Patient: sex M, age 60
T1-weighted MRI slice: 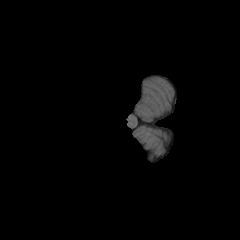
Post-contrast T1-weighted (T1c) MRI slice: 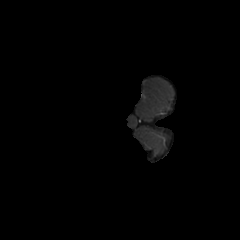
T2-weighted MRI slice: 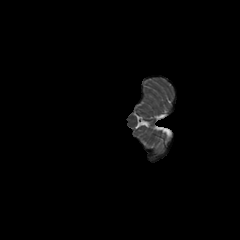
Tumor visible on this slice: no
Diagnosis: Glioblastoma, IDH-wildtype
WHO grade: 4